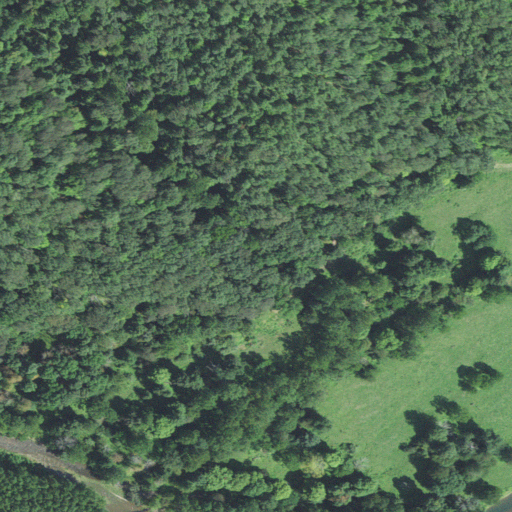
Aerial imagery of valley in West Virginia named Coon Hollow containing deciduous forest, pasture, and mixed forest